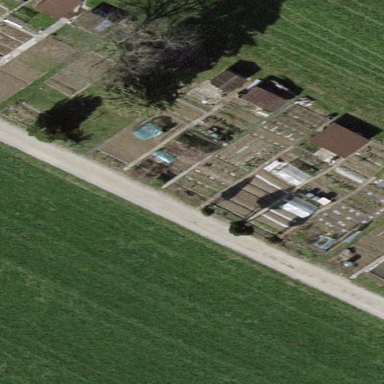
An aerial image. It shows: Allotments area.